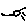
Label: sun